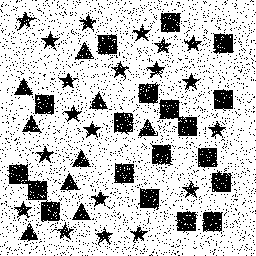
Squares: 19
Triangles: 9
Stars: 20
Total shapes: 48